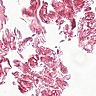
Metastatic tissue present: no